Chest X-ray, PA view. Patient: 50 years old, sex F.
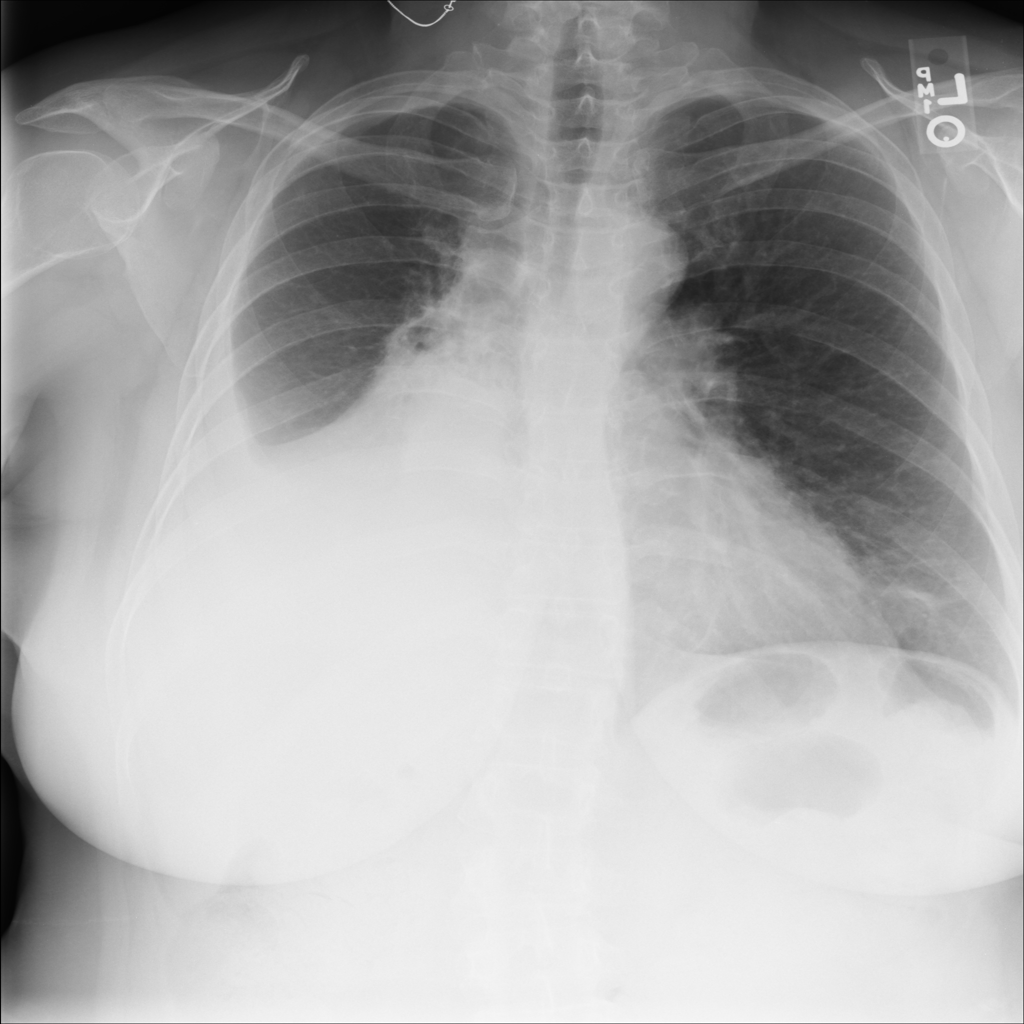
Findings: Atelectasis, Effusion, Pleural_Thickening